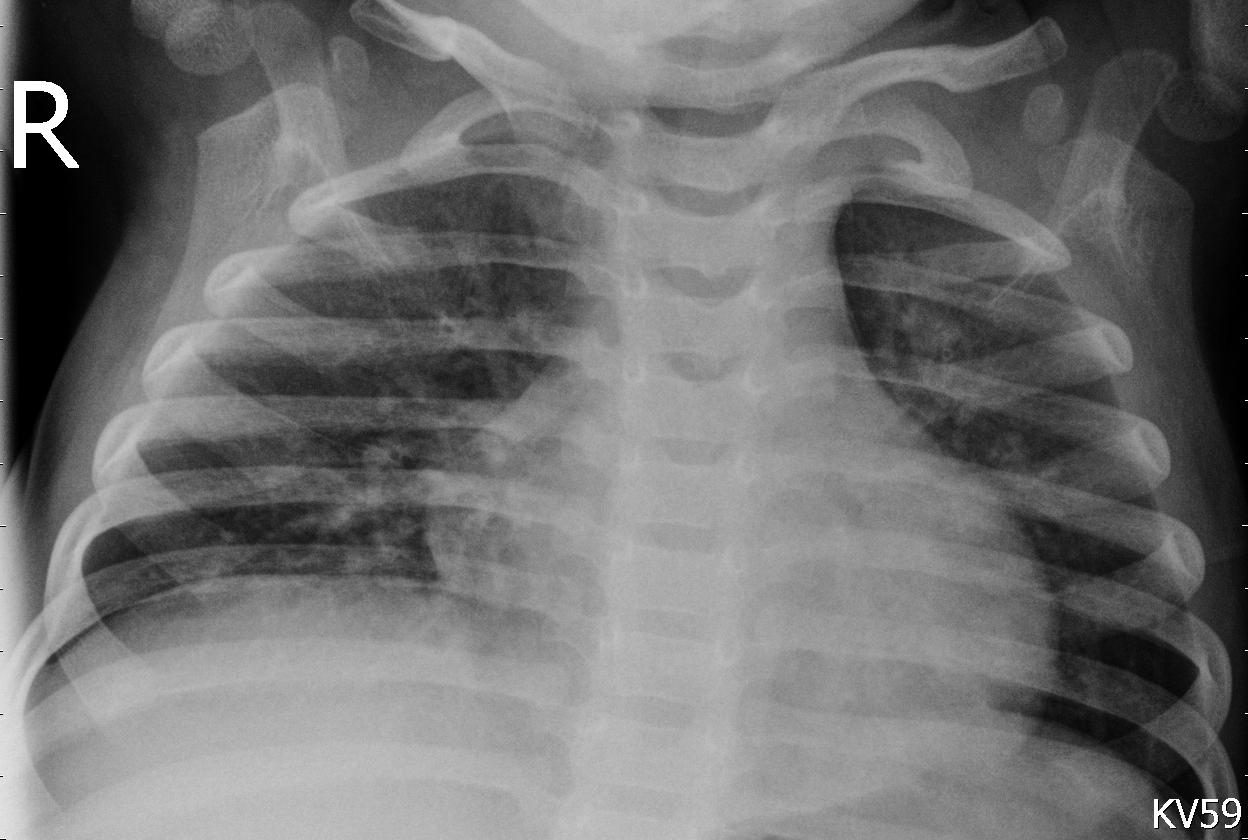
Diagnosis: PNEUMONIA